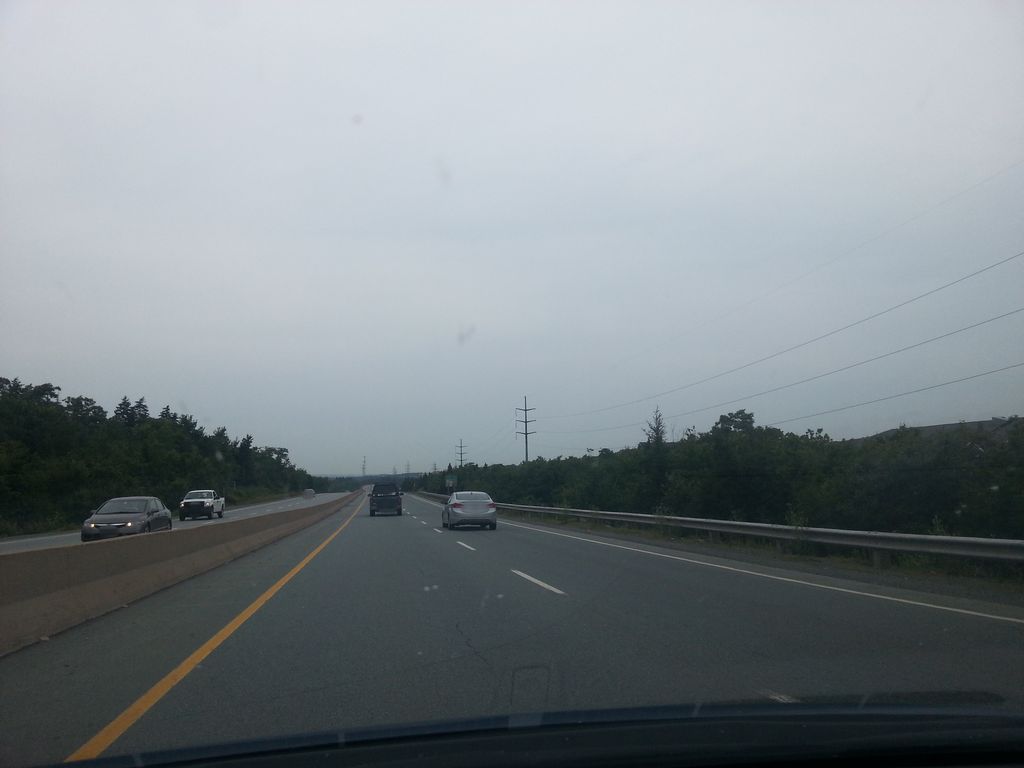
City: halifax